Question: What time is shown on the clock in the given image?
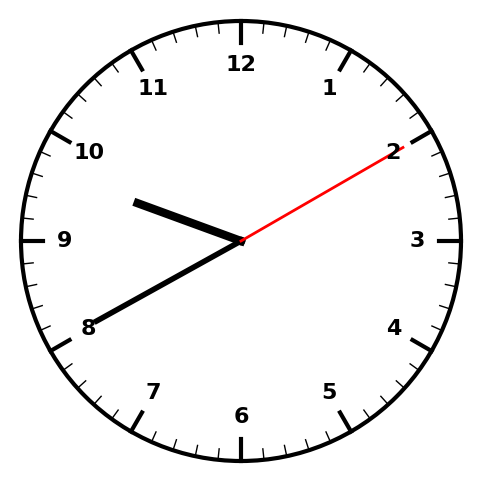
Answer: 09:40:10